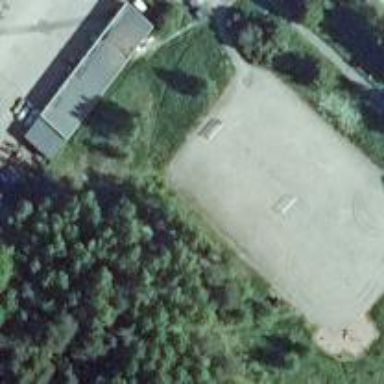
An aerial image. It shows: Soccer pitch with fine gravel surface for leisure sports on land.